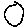
Label: circle